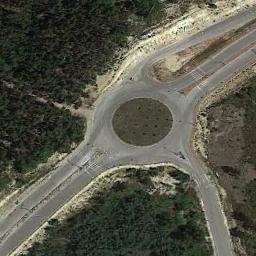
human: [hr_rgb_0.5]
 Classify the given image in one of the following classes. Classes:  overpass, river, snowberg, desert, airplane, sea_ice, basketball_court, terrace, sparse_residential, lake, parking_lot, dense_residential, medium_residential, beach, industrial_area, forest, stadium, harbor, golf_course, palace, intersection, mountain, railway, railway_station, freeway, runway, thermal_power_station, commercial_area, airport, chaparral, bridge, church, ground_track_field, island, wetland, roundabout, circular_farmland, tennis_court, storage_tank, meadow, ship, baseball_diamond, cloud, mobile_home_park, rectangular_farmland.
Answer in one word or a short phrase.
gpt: roundabout